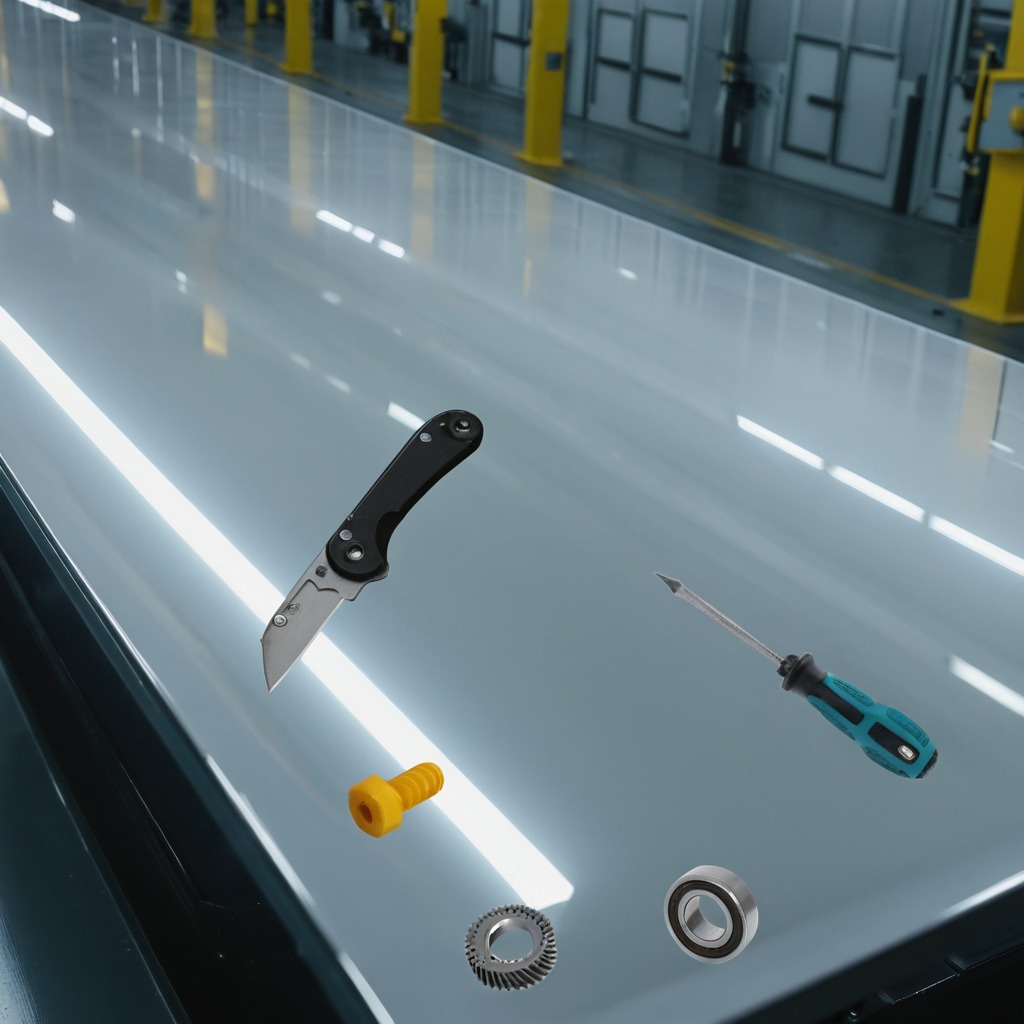
A metal ball bearing, a steel gear with teeth, a utility knife, a metal machine screw, and a screwdriver are lying on the high-gloss table in a ship maintenance bay industrial lighting.